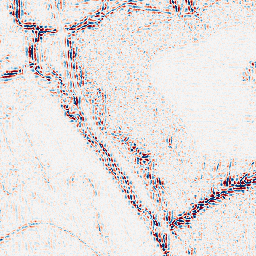
Category: wavelet
Decomposition family: wavelet_dwt
Decomposition parameters: wavelet: db4
level: 2
Upsampling method: sinc_hamming
Upsampling parameters: scale: 2
kernel_size: 16
Upsampling scale: 2